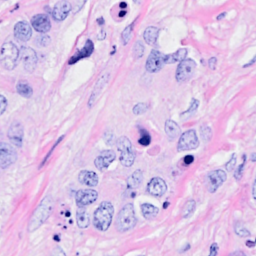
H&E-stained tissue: Breast